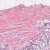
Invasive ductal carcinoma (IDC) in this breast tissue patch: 1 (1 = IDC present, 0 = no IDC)